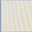
Piece: xx